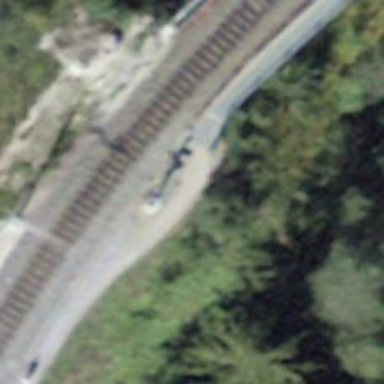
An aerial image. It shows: Railway signal.